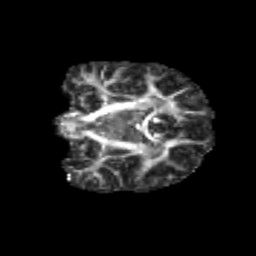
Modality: FA
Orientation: coronal
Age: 9
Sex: male
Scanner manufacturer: siemens
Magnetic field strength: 3 T
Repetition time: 3.8 s
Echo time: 0.07 s